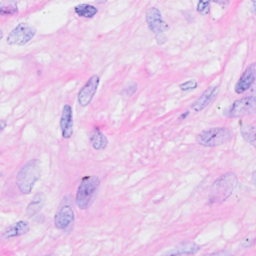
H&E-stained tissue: Breast